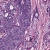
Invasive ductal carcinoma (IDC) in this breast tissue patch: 0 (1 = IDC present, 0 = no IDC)